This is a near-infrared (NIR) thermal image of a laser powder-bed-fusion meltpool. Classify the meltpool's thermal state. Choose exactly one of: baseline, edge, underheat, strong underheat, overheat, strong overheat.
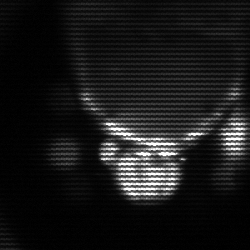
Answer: edge